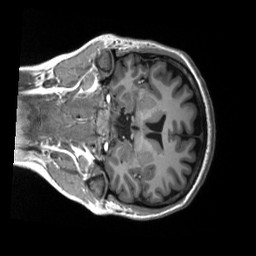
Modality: T1w
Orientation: coronal
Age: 18
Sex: male
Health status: healthy
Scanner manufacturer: siemens
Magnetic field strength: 3 T
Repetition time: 2.53 s
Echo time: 0.00219 s